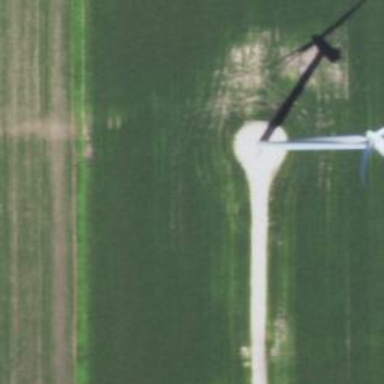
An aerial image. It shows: Wind generator of the horizontal axis type made by Vestas.